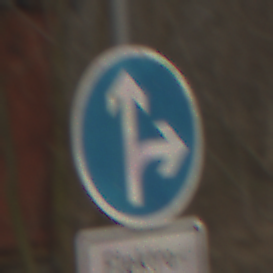
Verkehrszeichen: VorgeschriebeneFahrtrichtungGeradeausOderRechts
Zusatzzeichen unten: BesondereFahrzeugeUndTransportgueter11
Umgebung: Outdoor, Nature
Tageszeit: MorningAfternoon
Wetter: PartlyCloudy
Licht: Natural
Jahreszeit: Winter
Kontrast: MediumContrast